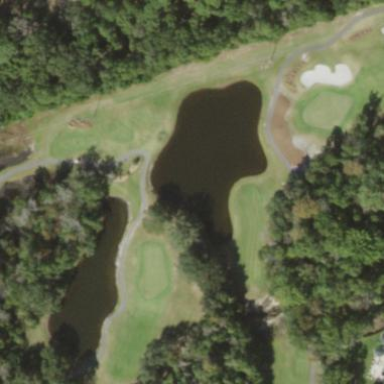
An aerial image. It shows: Picturesque scene of golf course with lateral water hazard.